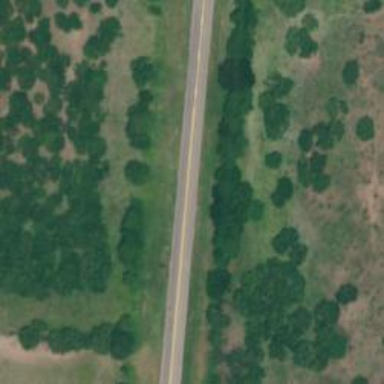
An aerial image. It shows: Tertiary road.